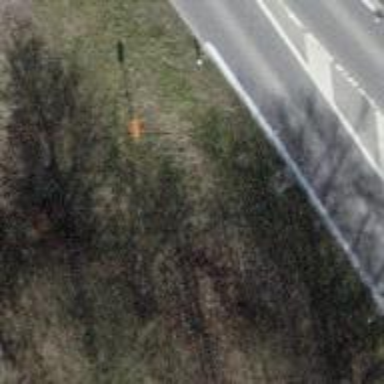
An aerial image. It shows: Pole with aerial marker and roof cover.